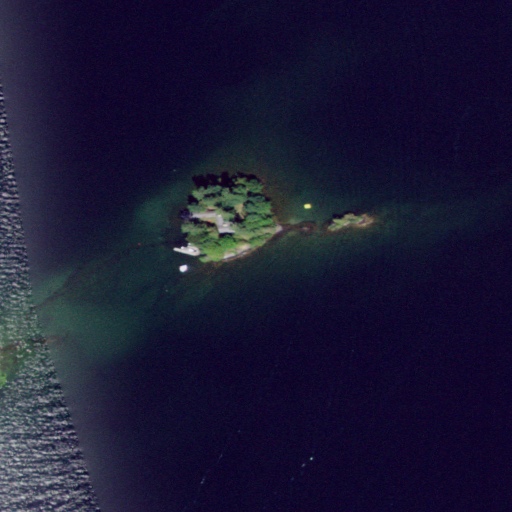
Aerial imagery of island in New York named Recluse Island containing only open water